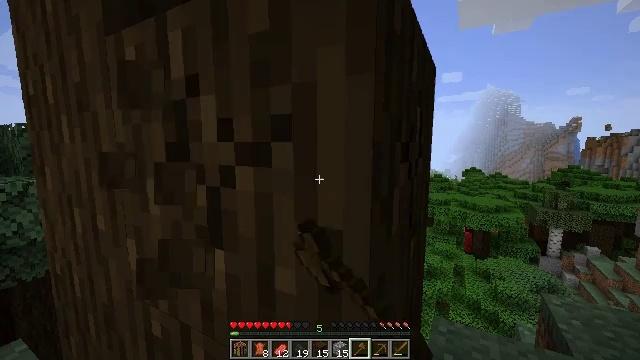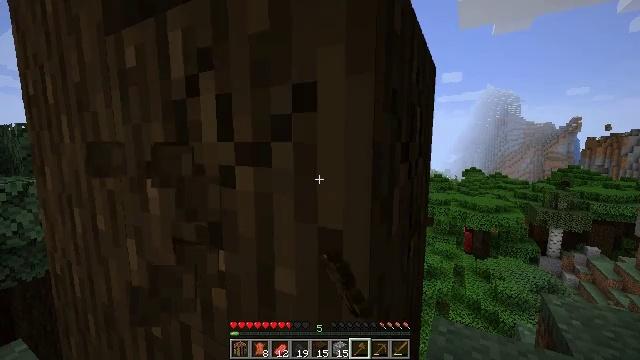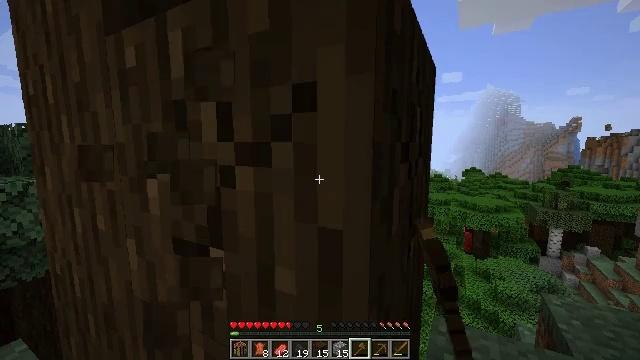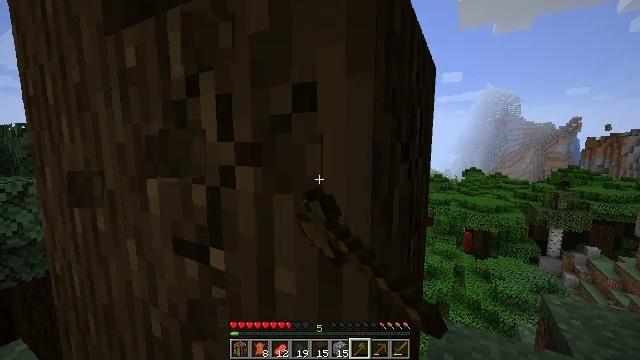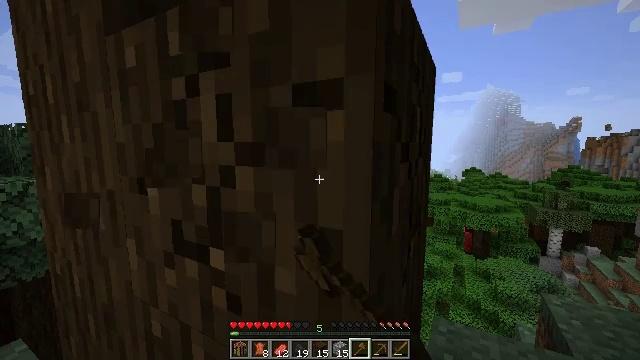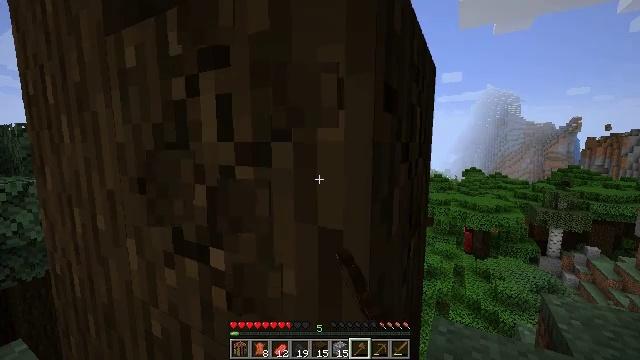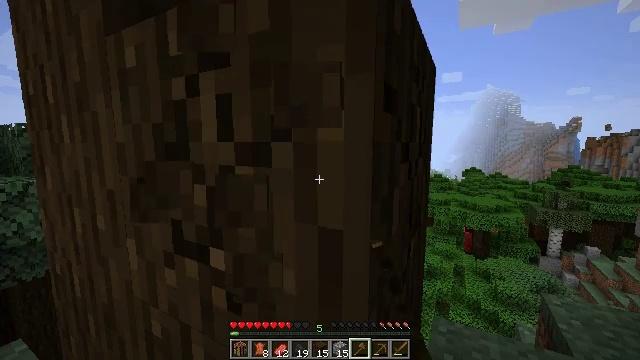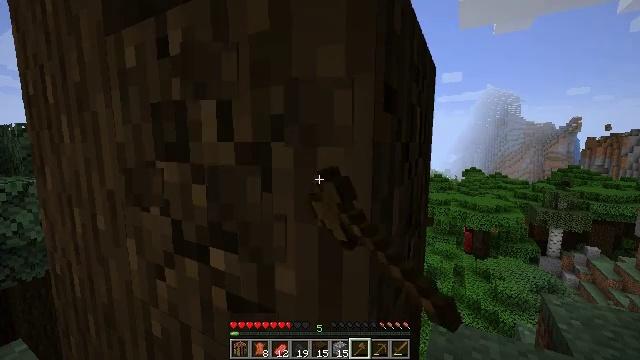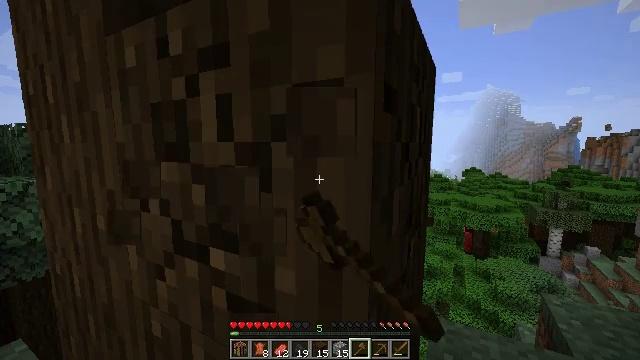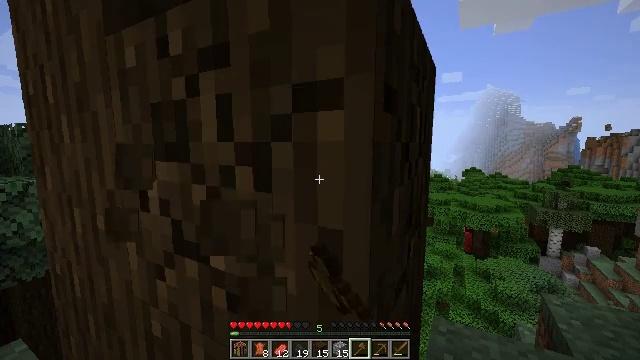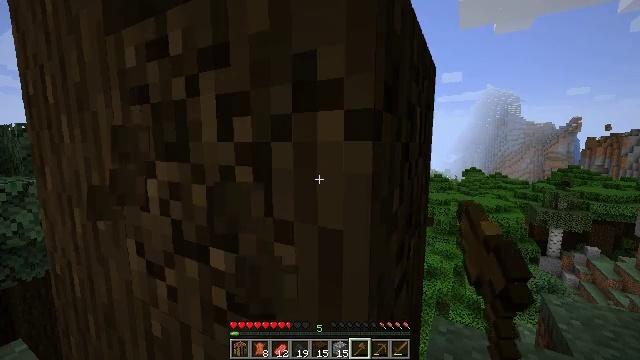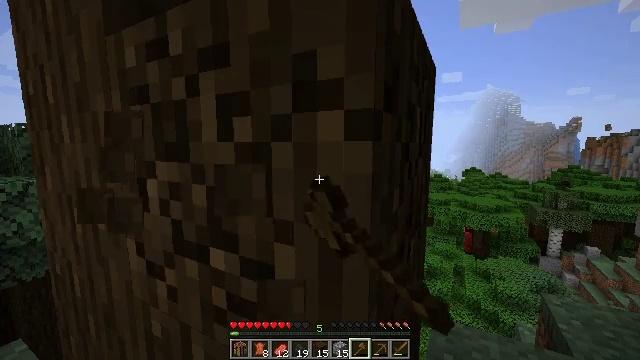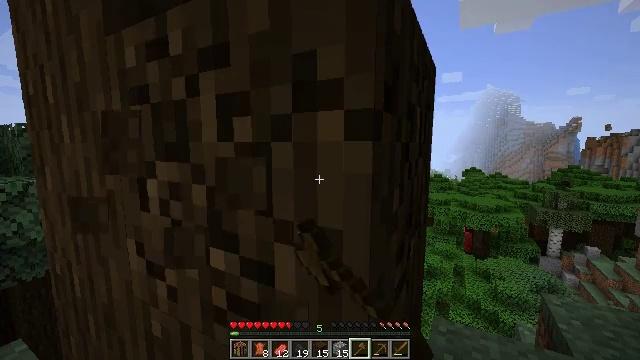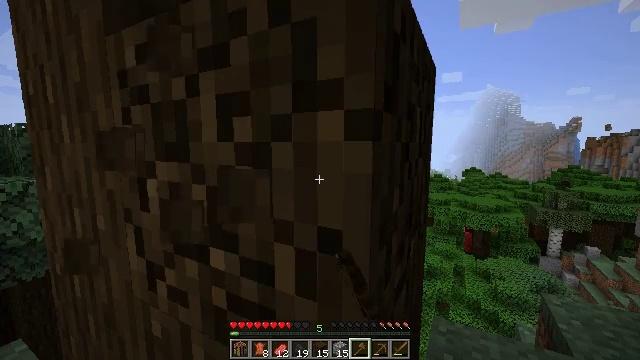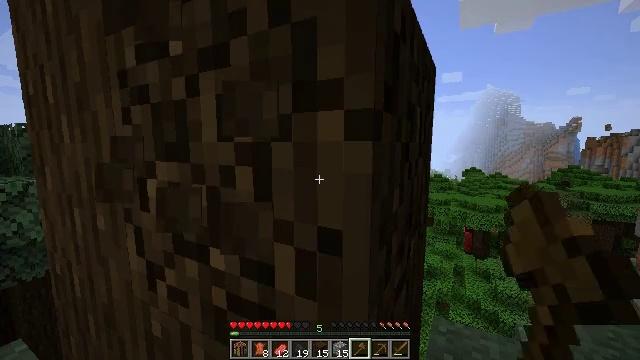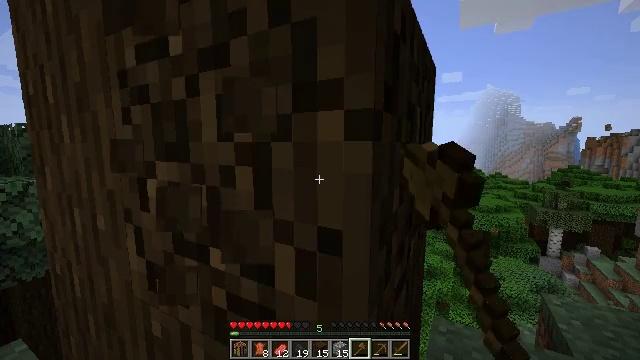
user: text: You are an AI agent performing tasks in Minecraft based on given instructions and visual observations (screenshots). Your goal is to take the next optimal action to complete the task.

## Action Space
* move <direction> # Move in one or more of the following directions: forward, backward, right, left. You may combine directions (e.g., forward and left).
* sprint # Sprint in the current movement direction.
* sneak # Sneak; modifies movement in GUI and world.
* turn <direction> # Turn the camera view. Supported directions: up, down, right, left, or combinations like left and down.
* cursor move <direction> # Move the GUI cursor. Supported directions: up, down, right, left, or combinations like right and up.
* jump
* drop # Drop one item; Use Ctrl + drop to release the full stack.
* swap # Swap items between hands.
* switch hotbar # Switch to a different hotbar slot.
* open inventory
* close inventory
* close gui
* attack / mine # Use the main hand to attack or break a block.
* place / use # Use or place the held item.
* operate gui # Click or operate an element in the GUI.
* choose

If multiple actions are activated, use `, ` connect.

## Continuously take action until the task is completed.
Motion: motion action
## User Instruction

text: Harvest dark oak log for resources.
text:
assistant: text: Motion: attack / mine
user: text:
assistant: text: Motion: attack / mine
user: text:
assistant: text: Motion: attack / mine
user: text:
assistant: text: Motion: attack / mine
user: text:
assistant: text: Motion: attack / mine
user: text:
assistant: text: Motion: attack / mine
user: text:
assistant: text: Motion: attack / mine
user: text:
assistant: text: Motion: attack / mine
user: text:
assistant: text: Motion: attack / mine
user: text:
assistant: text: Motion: attack / mine
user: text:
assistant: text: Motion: attack / mine
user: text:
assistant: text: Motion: attack / mine
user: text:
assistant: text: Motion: attack / mine
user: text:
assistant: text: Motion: attack / mine
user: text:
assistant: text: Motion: attack / mine
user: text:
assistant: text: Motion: attack / mine
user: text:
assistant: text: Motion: attack / mine
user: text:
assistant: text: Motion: attack / mine
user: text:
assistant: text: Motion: attack / mine
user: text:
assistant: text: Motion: attack / mine
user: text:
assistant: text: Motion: attack / mine
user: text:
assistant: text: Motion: attack / mine
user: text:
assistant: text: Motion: attack / mine
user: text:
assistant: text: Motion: attack / mine
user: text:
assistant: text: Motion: turn down, attack / mine
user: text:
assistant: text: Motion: turn down, attack / mine
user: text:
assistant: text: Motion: turn left and down, attack / mine
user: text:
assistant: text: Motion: turn left and down, attack / mine
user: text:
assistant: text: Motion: turn left and down, attack / mine
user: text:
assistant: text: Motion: attack / mine